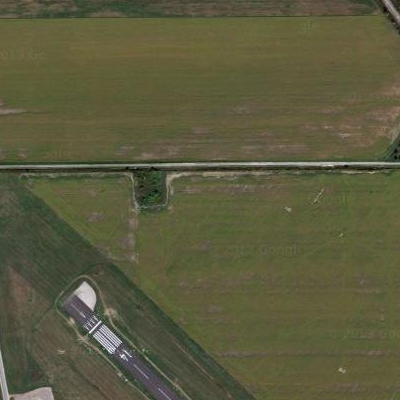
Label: bField